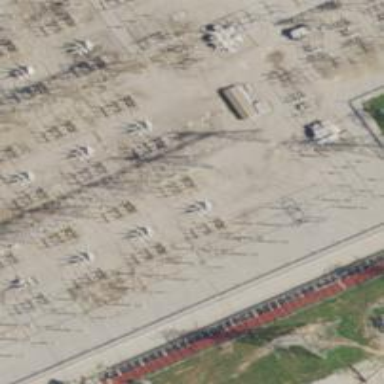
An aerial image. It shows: Switch used for power control.